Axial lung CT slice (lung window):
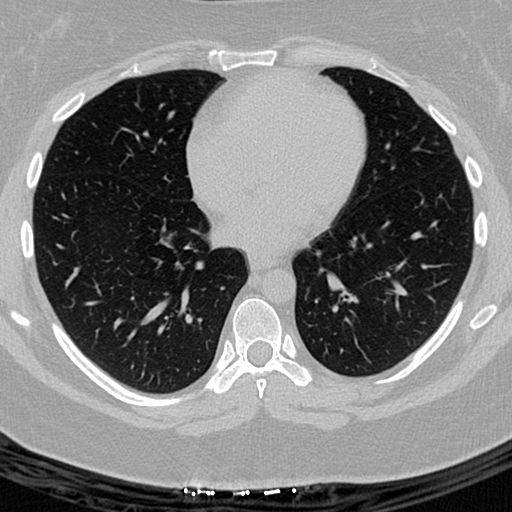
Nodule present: no